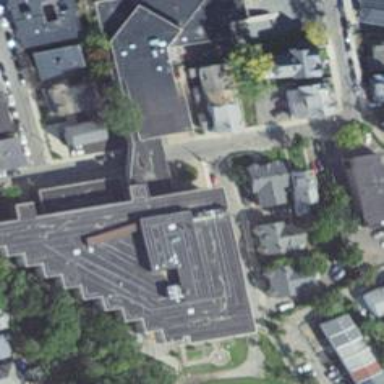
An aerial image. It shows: School.